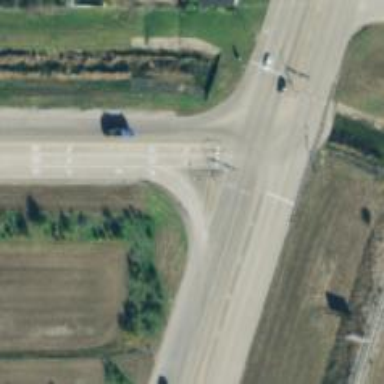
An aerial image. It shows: Frontage road connected to secondary link road.